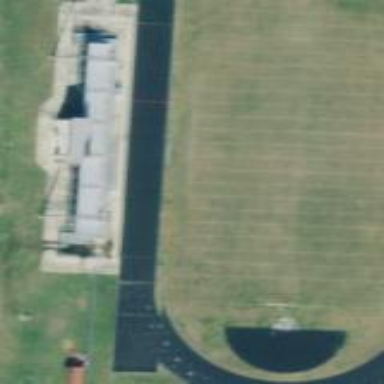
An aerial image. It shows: American football pitch.